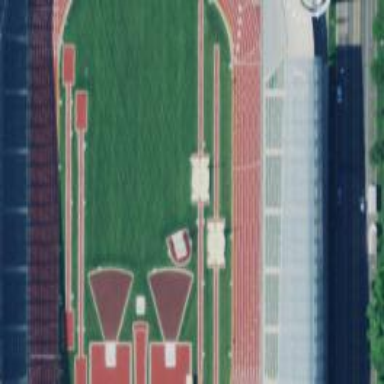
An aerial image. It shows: Track for athletics with facilities for pole vaulting.